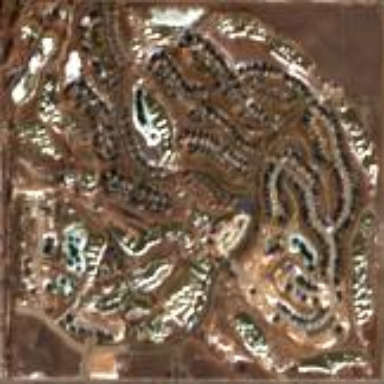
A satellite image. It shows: Golf course.